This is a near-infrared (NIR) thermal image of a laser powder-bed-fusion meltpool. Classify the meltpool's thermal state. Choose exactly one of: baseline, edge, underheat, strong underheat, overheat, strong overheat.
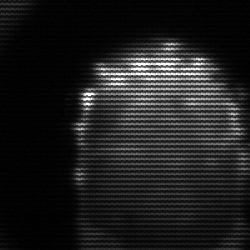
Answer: baseline